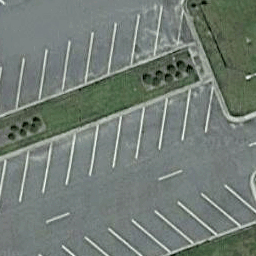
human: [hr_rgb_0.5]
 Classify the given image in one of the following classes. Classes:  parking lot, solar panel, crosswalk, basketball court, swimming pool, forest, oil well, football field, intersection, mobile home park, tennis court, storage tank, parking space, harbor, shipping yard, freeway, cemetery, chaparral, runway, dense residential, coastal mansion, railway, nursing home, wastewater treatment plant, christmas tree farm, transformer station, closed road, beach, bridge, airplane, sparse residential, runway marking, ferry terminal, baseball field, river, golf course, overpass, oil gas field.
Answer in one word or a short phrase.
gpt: parking space